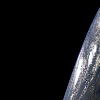
Label: space